Question: Okay so I have javascript variable with array of champions from game different names and such and I want to check if user inputted any of those names which has to be required so you cannot put whatever you want to submit the form it must be one of the champions from array.
Here is smaller array to not spam
'''
var champions = [
"Aatrox", "Ahri", "Akali"
];
'''
And here is the form:
'''
case 2:
$formid = $_POST['formid'];
$formid += 1;
$champ_number = $_POST['champ_number'];
echo '<form id="second_form" action="#" method="POST" style="margin: 0;" >';
echo '<input type="hidden" value="'.$formid.'" name="formid">';
echo '<input type="hidden" value="'.$champ_number.'" name="champ_number">';
echo '<input type="hidden" name="patch" value="'.$_POST['patch'].'">';
echo '<h1>Champion names:</h1>';
for($i=1;$champ_number>=$i;$i++){
if($i==1&&$champ_number!=1){
echo '<input class="champion" type="text" placeholder="Champion '.$i.'"name="champno'.$i.'" required autofocus><br/>';
}
elseif($champ_number!=$i){
echo '<input class="champion" type="text" placeholder="Champion '.$i.'"name="champno'.$i.'" required><br/>';
}
elseif($champ_number==1){
echo '<input class="champion" type="text" placeholder="Champion '.$i.'"name="champno'.$i.'" required autofocus>';
}
else{
echo '<input class="champion" type="text" name="champno'.$i.'" placeholder="Champion '.$i.'" required>';
}
}
echo '<br/><input type="submit" value="next">';
echo '</form>';
break;
'''
Here is also a picutre of how it looks right now :

and under those suggestions there is a next button and I don't want user to be able to go further without typing the exact name of champion or selecting one
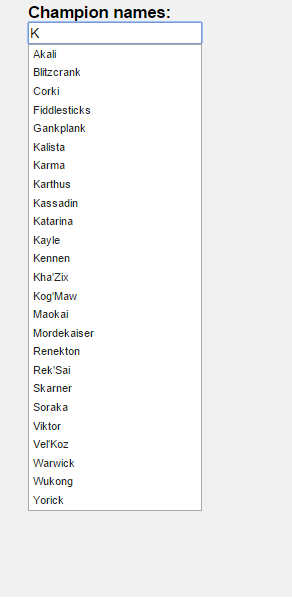
Answer: You can check if an element exists in an array with <URL>.
This will check multiple inputs and return if they all exist in the array.
'''
var champions = ["one", "two", "three"];
//some inputs don't exist in champions
var inputs = ["four", "two", "one"];
var allFound = inputs.every(function(i) {
return champions.indexOf(i) > -1;
});
console.log(allFound); //false
//All inputs now exist in champions
var inputs = [ "two", "one"];
var allFound = inputs.every(function(i) {
return champions.indexOf(i) > -1;
});
console.log(allFound); //true
'''
The key here is making sure the result of 'indexOf' (which is a position) is making sure the result is greater than '-1'.
I had to do some research to get this one working, but hopefully it'll do what you're after.
'''
var config = {
fillAll: true
};
var champions = ["one", "two", "three"];
document.forms["myform"].oninput = function(e) {
var champion = this["champion"];
//Force into array
if (champion[0] === undefined)
champion = [this["champion"]];
var reached = {
valid: 0,
unique: 0
};
var inputs = [].map.call(champion, function(n) {
return n.value
}).filter(function(n) {
return n.length
});
var valid = [].every.call(champion, function(n, i) {
n.setCustomValidity("");
if (config.fillAll) return (reached.valid = i, champions.indexOf(n.value) > -1);
else return n.value ? (
reached.valid = i,
champions.indexOf(n.value) > -1
) : true;
});
var unique = inputs.slice(0).sort().every(function(n, i, a) {
reached.unique = inputs.lastIndexOf(n);
return n != a[i - 1];
});
//Check for valid champions
if (!valid) {
champion[reached.valid].setCustomValidity("This is not a valid champion, please correct this field and resubmit.")
}
//Check for duplicates
if (!unique) {
champion[reached.unique].setCustomValidity("This champion has already been entered.")
}
this.checkValidity();
};
'''
'''
<form name="myform">
<input type="text" name="champion" placeholder="Champion 1">
<input type="text" name="champion" placeholder="Champion 2">
<input type="text" name="champion" placeholder="Champion 3">
<input type="submit">
</form>
'''